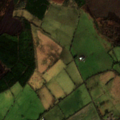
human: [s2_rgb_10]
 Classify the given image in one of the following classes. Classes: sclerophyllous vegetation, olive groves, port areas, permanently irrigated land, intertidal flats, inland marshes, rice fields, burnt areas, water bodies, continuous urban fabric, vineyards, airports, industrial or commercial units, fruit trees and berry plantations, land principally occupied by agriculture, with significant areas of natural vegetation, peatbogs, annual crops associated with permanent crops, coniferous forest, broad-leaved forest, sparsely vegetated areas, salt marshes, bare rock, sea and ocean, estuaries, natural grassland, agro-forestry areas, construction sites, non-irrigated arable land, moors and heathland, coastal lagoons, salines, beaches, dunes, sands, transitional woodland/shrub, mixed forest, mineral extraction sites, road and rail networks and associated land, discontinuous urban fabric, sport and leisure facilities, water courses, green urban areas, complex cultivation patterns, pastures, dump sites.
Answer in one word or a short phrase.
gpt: pastures, coniferous forest, mixed forest, transitional woodland/shrub, peatbogs